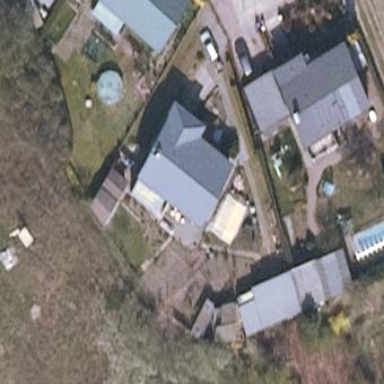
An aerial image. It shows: Detached building.